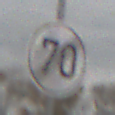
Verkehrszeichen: EndeGeschwindigkeit70
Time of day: MorningAfternoon
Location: Outdoor (Nature)
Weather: Overcast
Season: NotSpecified
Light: Natural